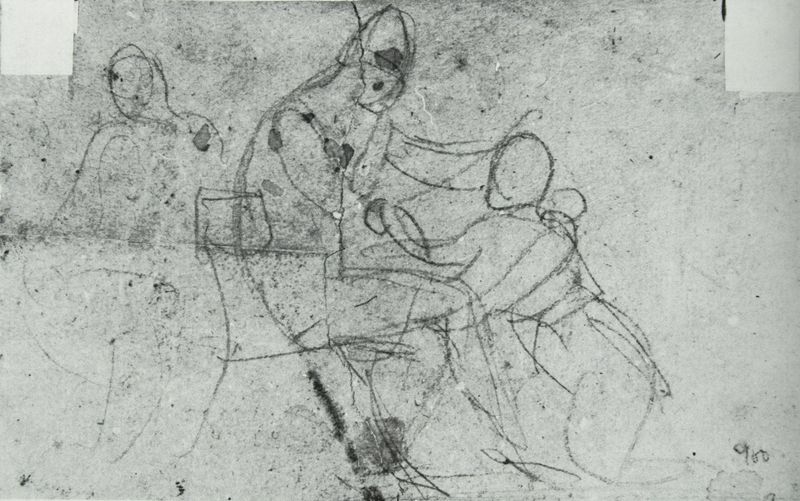
Titel: Skizzenblatt zu dem Relief "Priamos vor Achill"
Künstler: Bertel Thorvaldsen
Standort: Kopenhagen
Institution: Thorvaldsen Museum
Schlagwörter: akt, hand, kopf, körper, mann, weiß, frauen, menschen, sitzen, ausschnitt, bewegung, frau, geschwungen, geste, grau, hell, hintergrund, hut, kleid, kreide, köpfe, schwarz, skizze, stuhl, zeichnung, expressionismus, alt, mütze, wand, arm, arme, rahmen, stehen, stein, signatur, auge, figur, sessel, sitzend, drei, personen, vater, blatt, krone, bein, hinter, liebe, papier, lehne, sitz, studie, graphik, linien, figuren, könig, thron, dick, füllig, bauch, erotik, striche, punkte, tusche, antike, kohle, hocken, sex, schwarz-weiss, knien, tupfen, bleistift, helm, entwurf, ritter, stift, streicheln, studien, ecken, flecken, zeichnen, lust, knieend, kniend, knieen, fleckig, wichtig, nummeriert, skizzen, sohn, nummer, ovale, glieder, drei menschen, wan, aktstudie, streichen, flüchtig, liebesspiel, befleckt, befriedigung, ergeben, erotische, kamasutra, masturbation, streetart, blowjob, wenig zu sehen, 900, 980